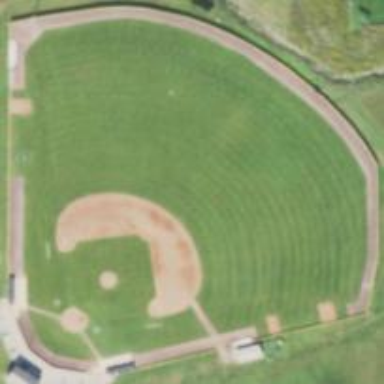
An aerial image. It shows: Baseball pitch for leisure and sports activities.